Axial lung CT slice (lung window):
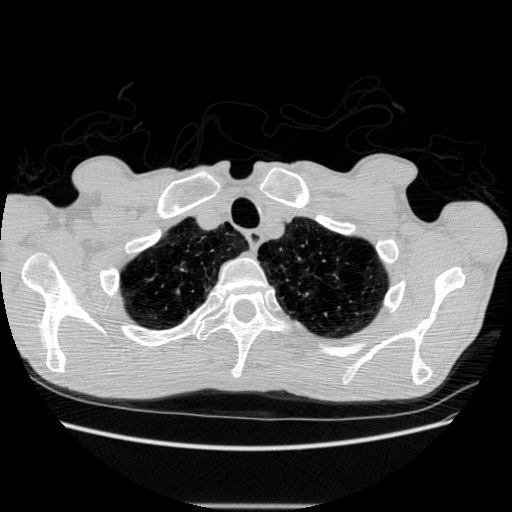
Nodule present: no